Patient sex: M
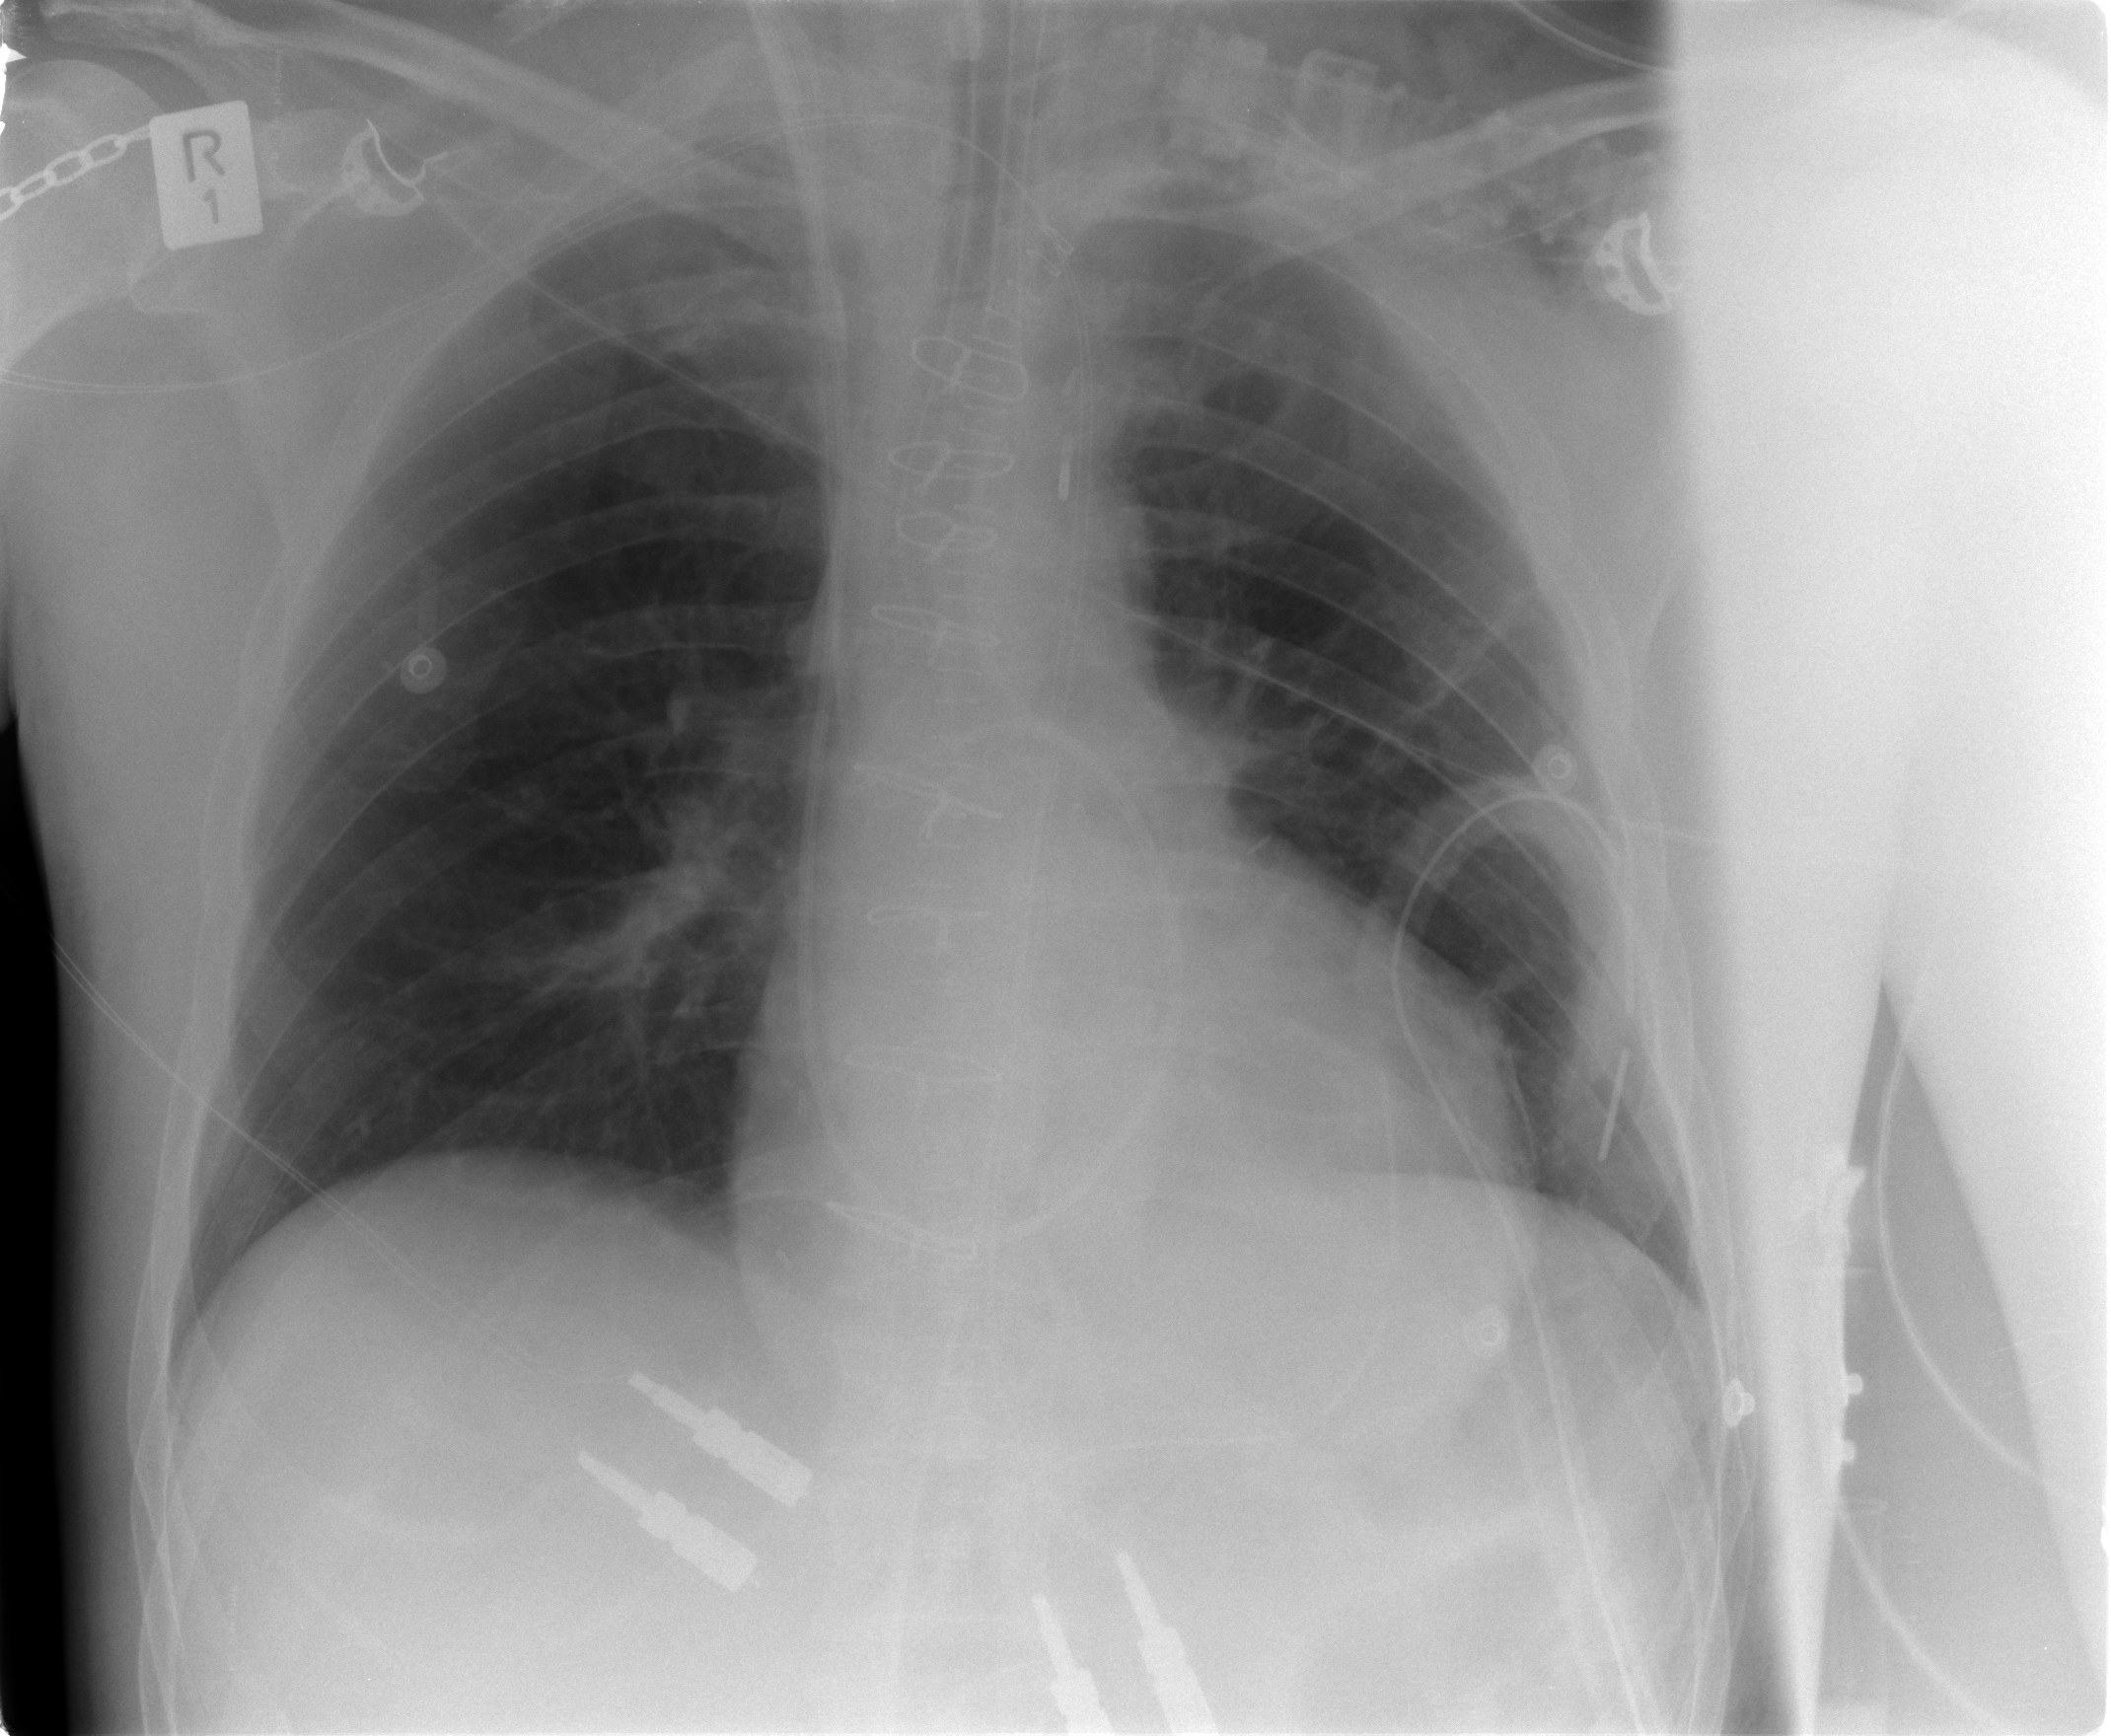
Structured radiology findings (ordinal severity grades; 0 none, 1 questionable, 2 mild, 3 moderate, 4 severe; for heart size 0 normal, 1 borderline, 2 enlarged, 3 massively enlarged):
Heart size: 2
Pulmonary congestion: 0
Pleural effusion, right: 0
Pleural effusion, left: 0
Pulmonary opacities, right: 0
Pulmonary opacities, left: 0
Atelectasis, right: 0
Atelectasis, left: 2